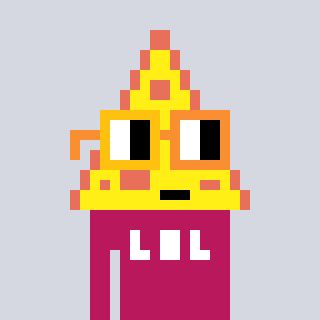
a pixel art character with square yellow and orange glasses, a pizza-shaped head and a darkpink-colored body on a cool background